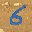
Label: 6